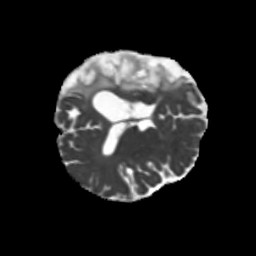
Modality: MD
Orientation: axial
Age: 46
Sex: male
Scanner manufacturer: siemens
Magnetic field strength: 3 T
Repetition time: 5.25 s
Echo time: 0.08 s